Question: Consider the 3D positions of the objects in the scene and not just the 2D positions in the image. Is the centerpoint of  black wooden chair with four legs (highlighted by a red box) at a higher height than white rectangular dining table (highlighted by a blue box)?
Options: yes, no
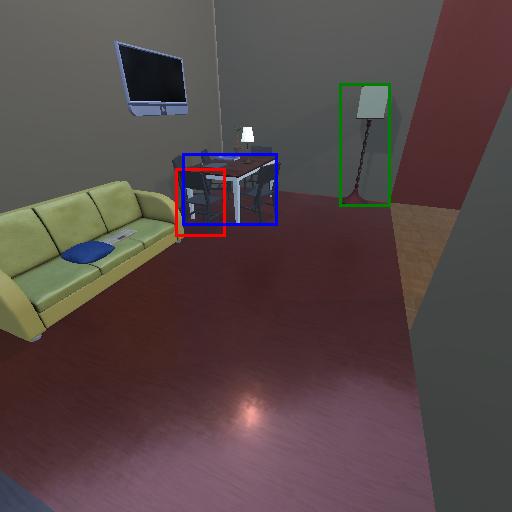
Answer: yes